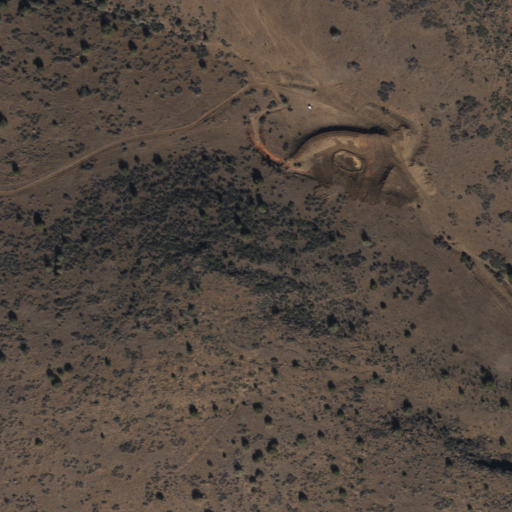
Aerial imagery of mountain in Arizona named Behm Mesa containing shrub and evergreen forest